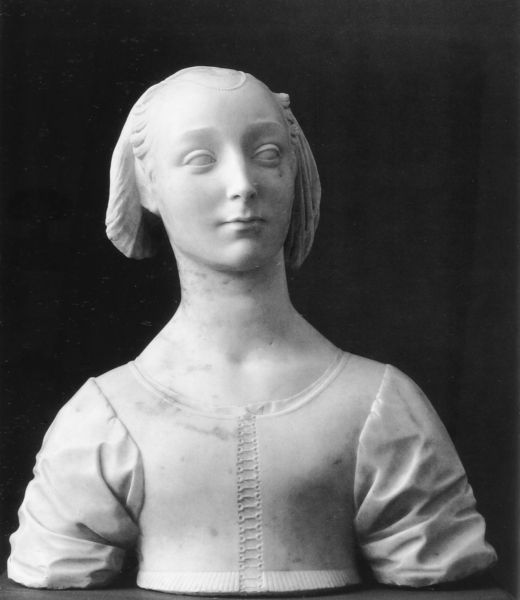
Titel: Büste der Marietta Strozzi
Künstler: Desiderio da Settignano
Institution: Berlin, Staatliche Museen, Skulpturensammlung
Schlagwörter: kopf, weiß, mädchen, brust, busen, frau, frisur, haar, kleid, marmor, mund, nase, schwarz, blick, jung, augen, falten, lang, stein, ärmel, hals, portrait, gewand, haare, augenbrauen, kinn, krone, lippen, skulptur, lächeln, wangen, mieder, zöpfe, zopf, büste, glatt, augenbraue, knöpfe, foto, haarspange, torso, kurz, nasenlöcher, nett, frech, schnürung, schelmisch